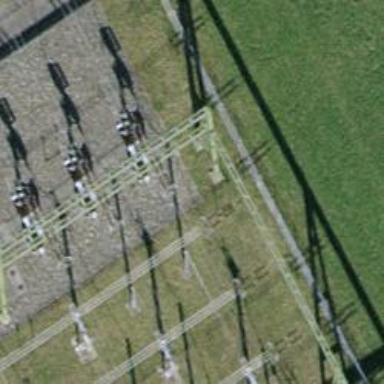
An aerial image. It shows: Insulator used in power systems.